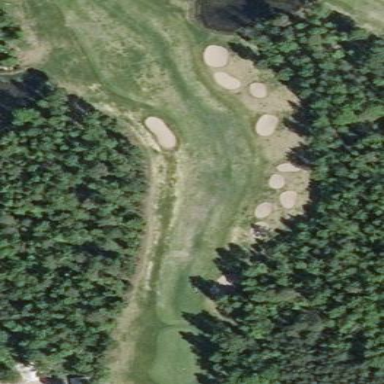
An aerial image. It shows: Grassy area designated as golf fairway.